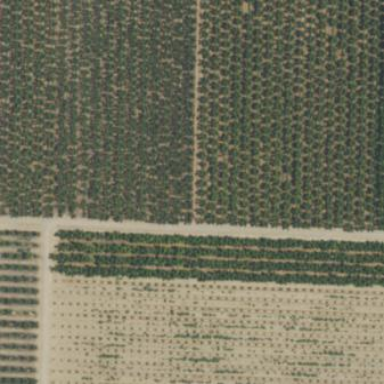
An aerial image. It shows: Orchard.